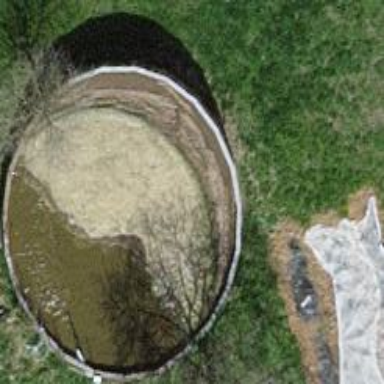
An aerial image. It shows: Storage tank with man-made structure.